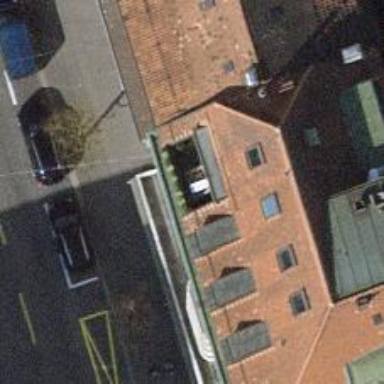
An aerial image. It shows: Restaurant.